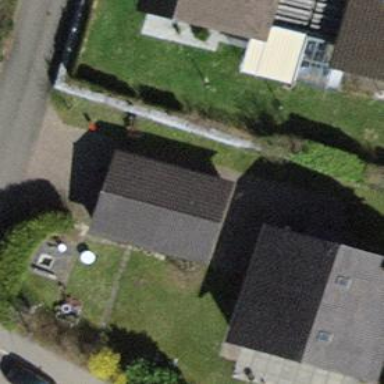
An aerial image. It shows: Building with tiled roof.